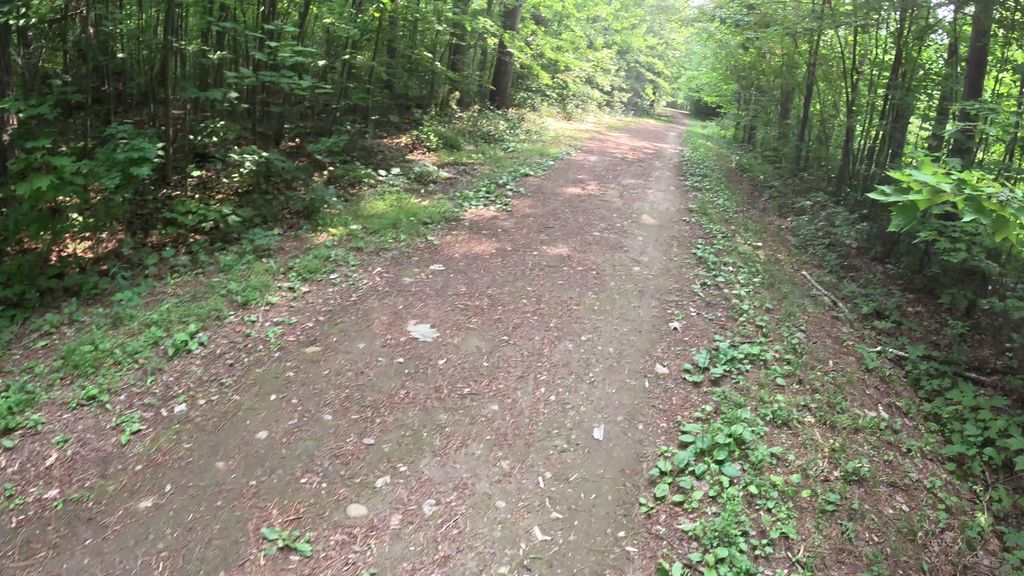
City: ottawa-gatineau